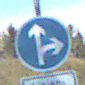
Verkehrszeichen: VorgeschriebeneFahrtrichtungGeradeausOderRechts
Zusatzzeichen unten: BesondereFahrzeugeUndTransportgueter2
Umgebung: Outdoor, Nature
Tageszeit: MorningAfternoon
Wetter: PartlyCloudy
Licht: Natural
Jahreszeit: NotSpecified
Kontrast: HighContrast